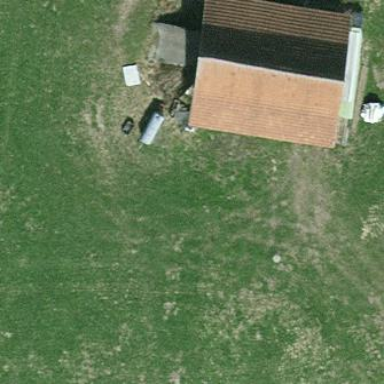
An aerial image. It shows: Barn.